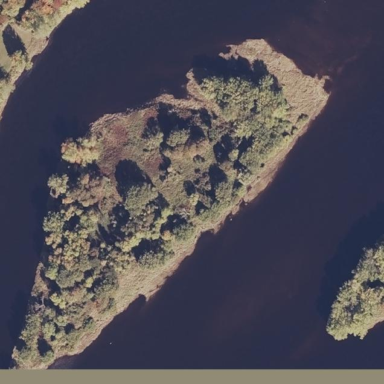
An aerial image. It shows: Image showing island.